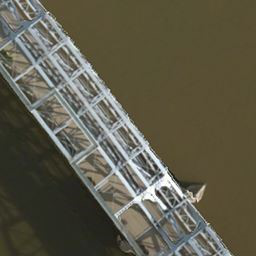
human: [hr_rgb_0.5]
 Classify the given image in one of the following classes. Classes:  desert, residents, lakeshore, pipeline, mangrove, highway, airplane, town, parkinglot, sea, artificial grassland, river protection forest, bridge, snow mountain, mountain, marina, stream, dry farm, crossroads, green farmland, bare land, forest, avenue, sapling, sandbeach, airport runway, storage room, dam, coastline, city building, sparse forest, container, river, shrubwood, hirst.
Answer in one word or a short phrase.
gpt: bridge